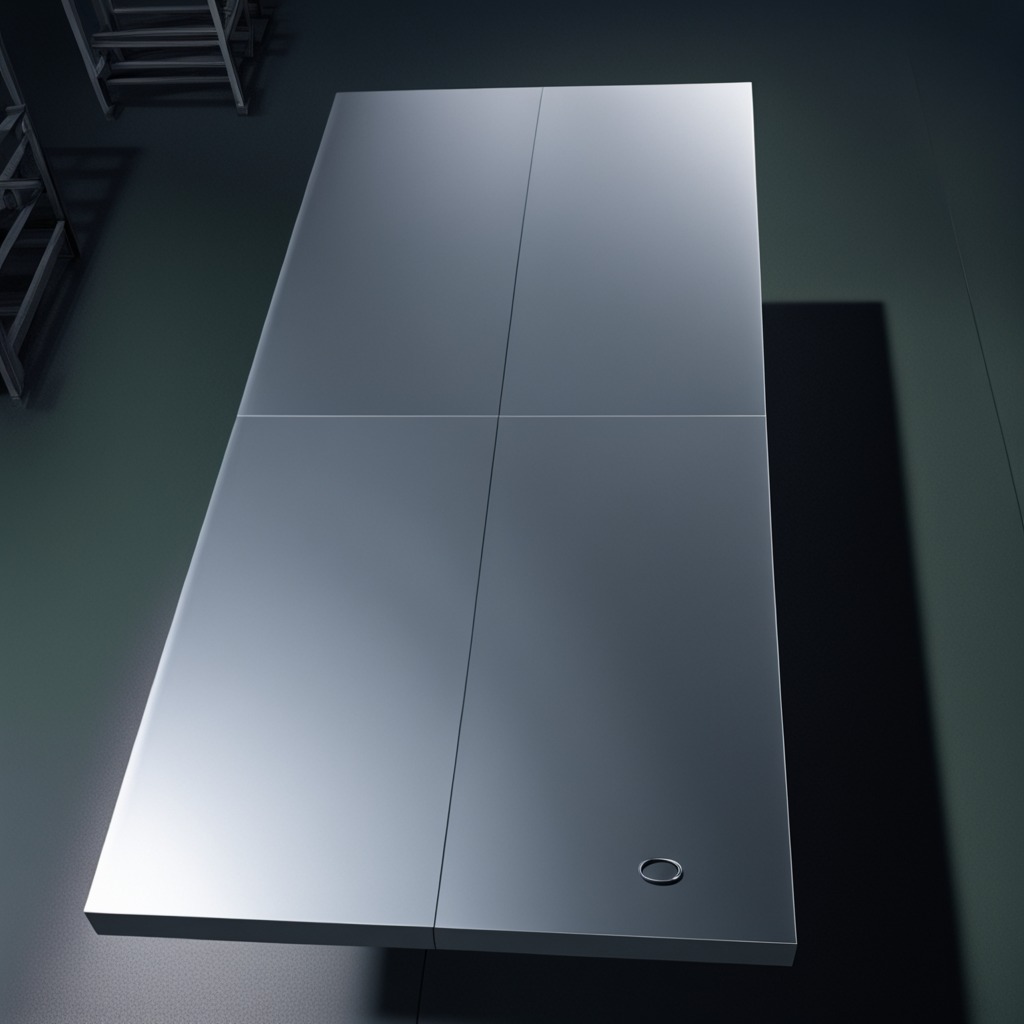
A rubber O-ring is lying on the clean empty table in a basement in the evening soft directional lighting on the tabletop realistic grain studio-quality clarity centered framing